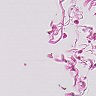
Metastatic tissue present: no